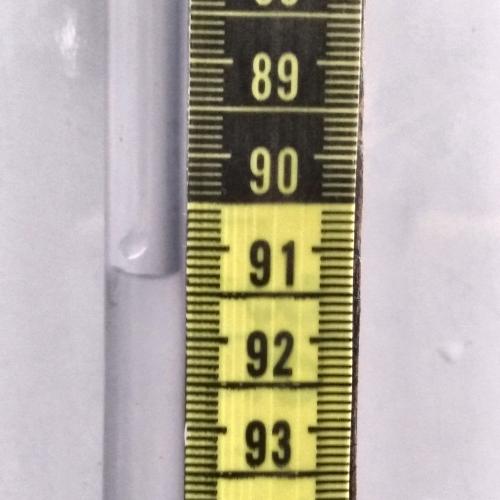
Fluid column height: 91.3 cm